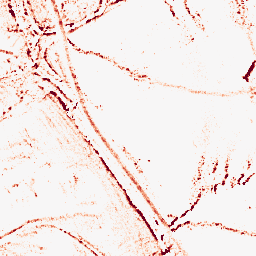
Category: morphological
Decomposition family: morphological_rect
Decomposition parameters: operation: opening
width: 5
height: 5
Upsampling method: area
Upsampling parameters: scale: 2
Upsampling scale: 2